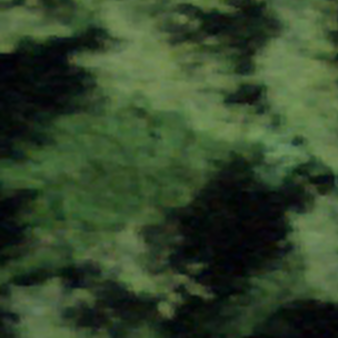
Label: other